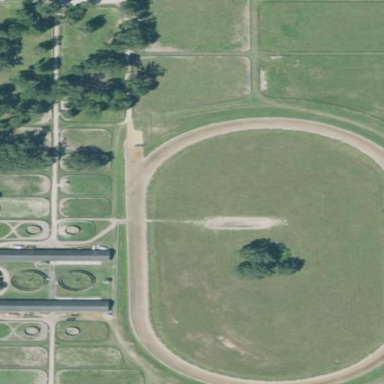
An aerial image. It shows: Sports centre focused on equestrian activities.